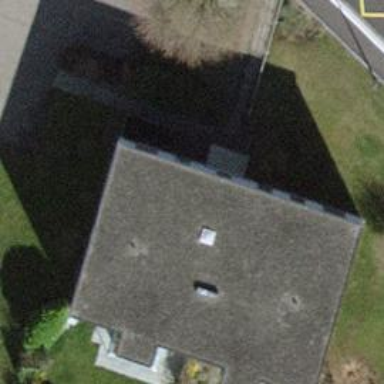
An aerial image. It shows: Flat-roofed building.